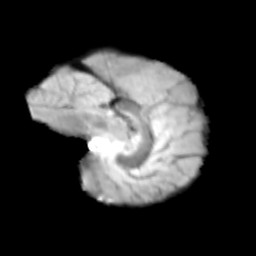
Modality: T2w
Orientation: sagittal
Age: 12
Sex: male
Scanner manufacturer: siemens
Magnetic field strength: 3 T
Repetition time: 3.8 s
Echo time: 0.07 s